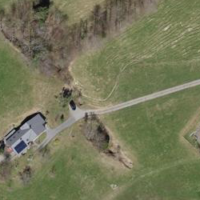
EUNIS habitat code: 24
Species observed at this site:
Achillea millefolium